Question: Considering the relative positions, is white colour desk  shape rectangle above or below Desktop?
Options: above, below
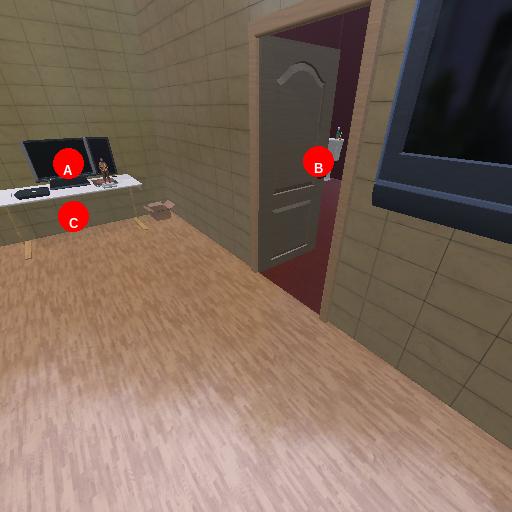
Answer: above